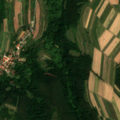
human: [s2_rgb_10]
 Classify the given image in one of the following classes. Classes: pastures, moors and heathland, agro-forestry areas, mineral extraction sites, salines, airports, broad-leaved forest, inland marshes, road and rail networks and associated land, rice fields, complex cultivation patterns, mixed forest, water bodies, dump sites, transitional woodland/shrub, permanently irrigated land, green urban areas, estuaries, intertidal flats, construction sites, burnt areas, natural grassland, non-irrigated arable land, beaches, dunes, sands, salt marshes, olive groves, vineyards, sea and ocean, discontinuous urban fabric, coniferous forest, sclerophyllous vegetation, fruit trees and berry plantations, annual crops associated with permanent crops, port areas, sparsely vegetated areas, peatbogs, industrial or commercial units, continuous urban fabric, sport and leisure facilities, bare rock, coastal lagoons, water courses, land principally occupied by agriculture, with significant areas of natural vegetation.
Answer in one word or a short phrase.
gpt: discontinuous urban fabric, non-irrigated arable land, complex cultivation patterns, broad-leaved forest, transitional woodland/shrub